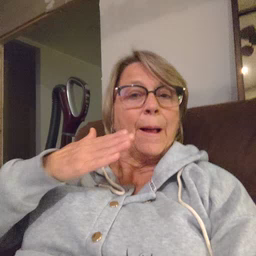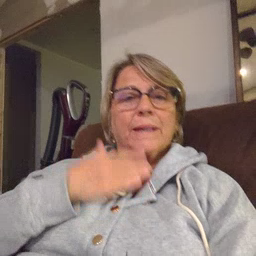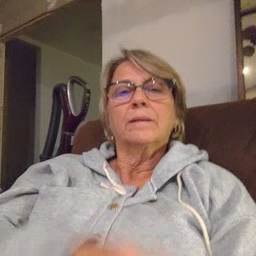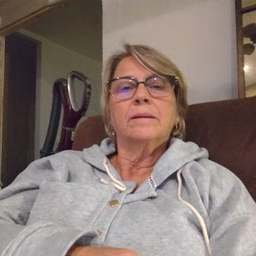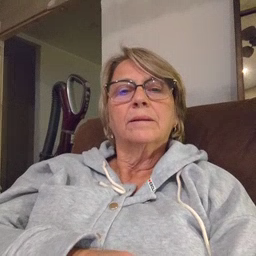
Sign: happy